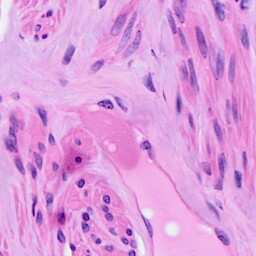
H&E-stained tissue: Ovarian